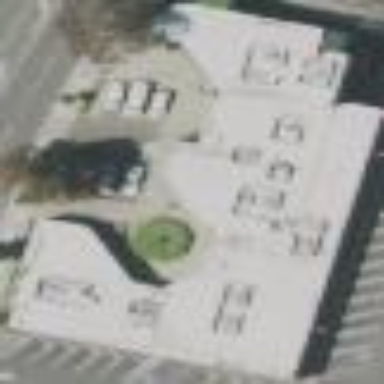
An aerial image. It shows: Commercial building with flat gray roof.